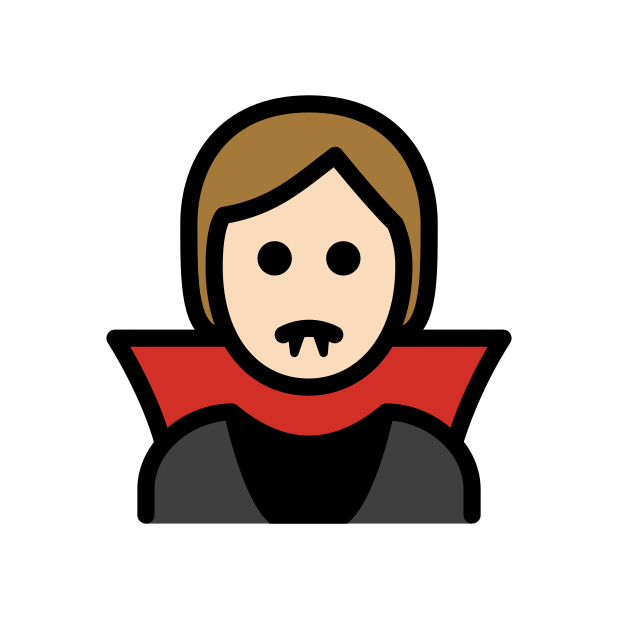
vampire: light skin tone